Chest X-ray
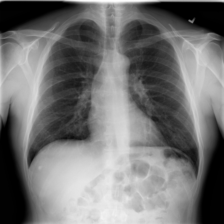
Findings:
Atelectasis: negative
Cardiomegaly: negative
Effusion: negative
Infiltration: negative
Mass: negative
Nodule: negative
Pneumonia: negative
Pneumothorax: negative
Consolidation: negative
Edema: negative
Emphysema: negative
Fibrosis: negative
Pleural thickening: negative
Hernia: negative